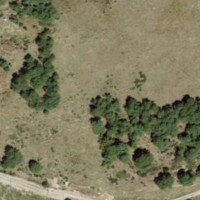
EUNIS habitat code: 24
Species observed at this site:
Arnica montana